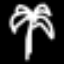
Label: palm tree